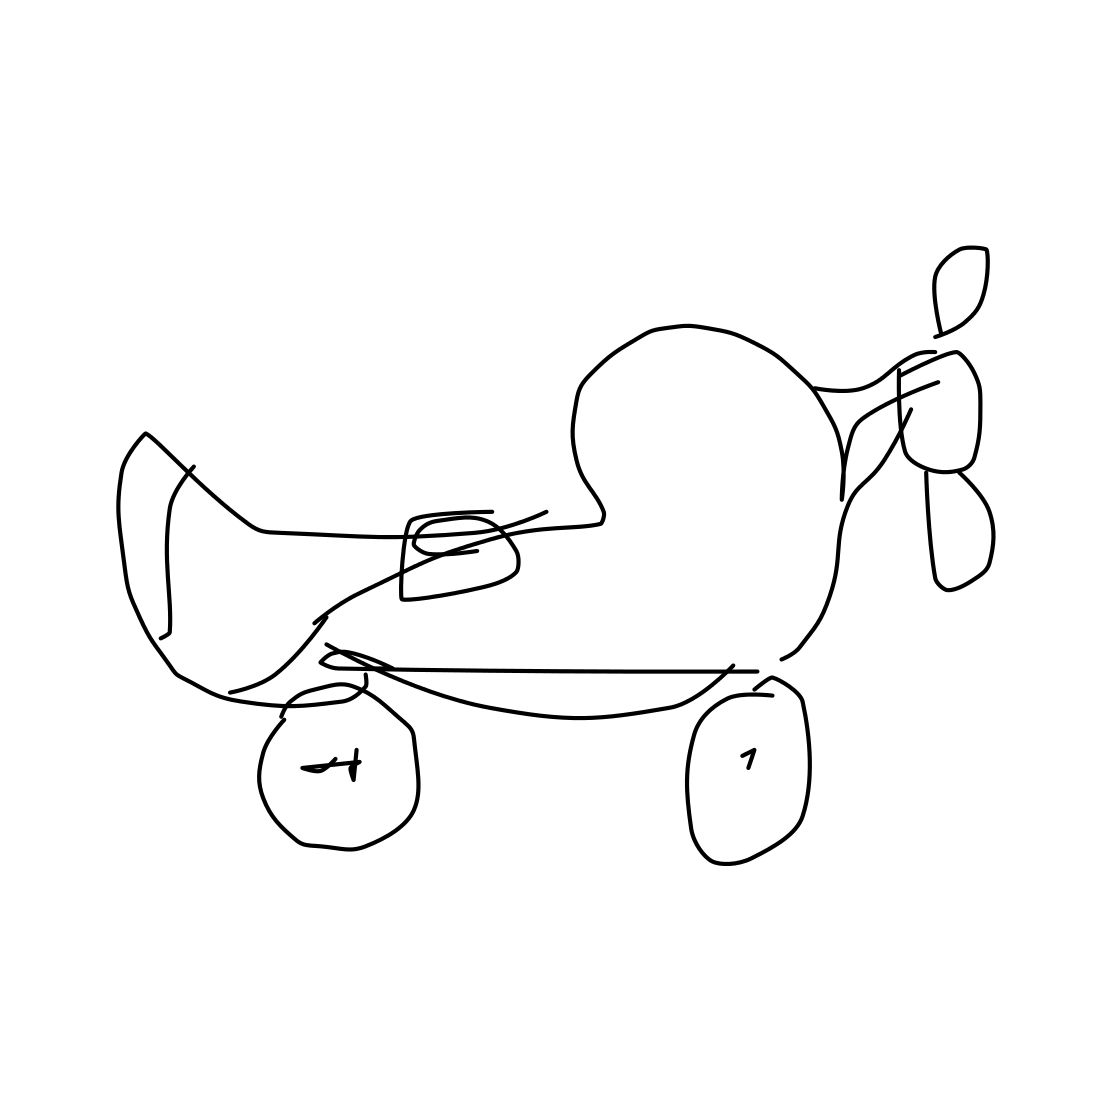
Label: motorbike